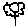
Label: flower